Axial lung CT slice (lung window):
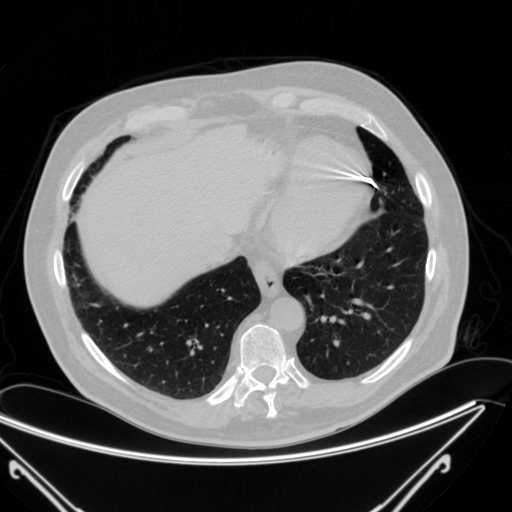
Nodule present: no